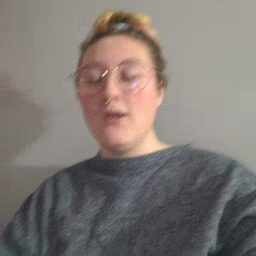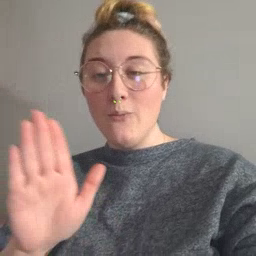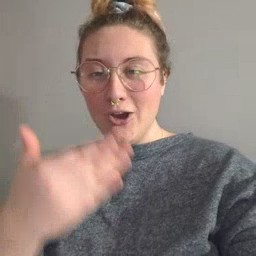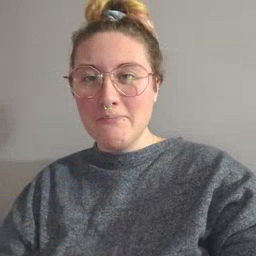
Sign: room